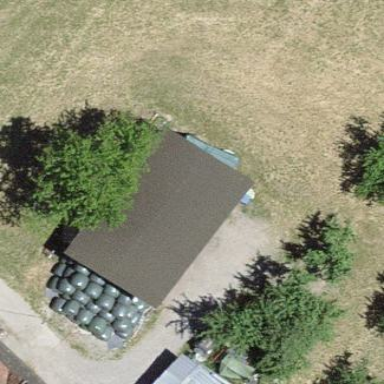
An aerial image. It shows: Shed.